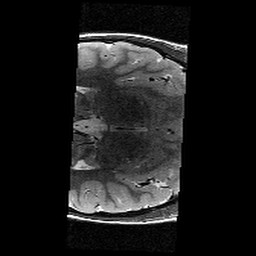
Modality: T2w
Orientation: axial
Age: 11
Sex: male
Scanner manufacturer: siemens
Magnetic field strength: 3 T
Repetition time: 9.23 s
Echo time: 0.067 s